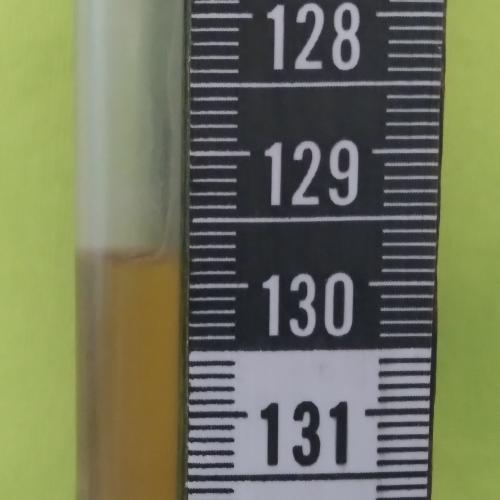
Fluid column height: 129.8 cm